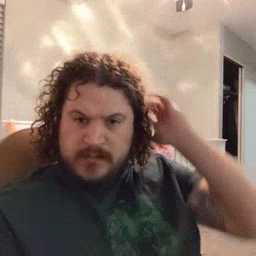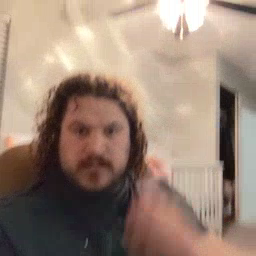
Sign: lion